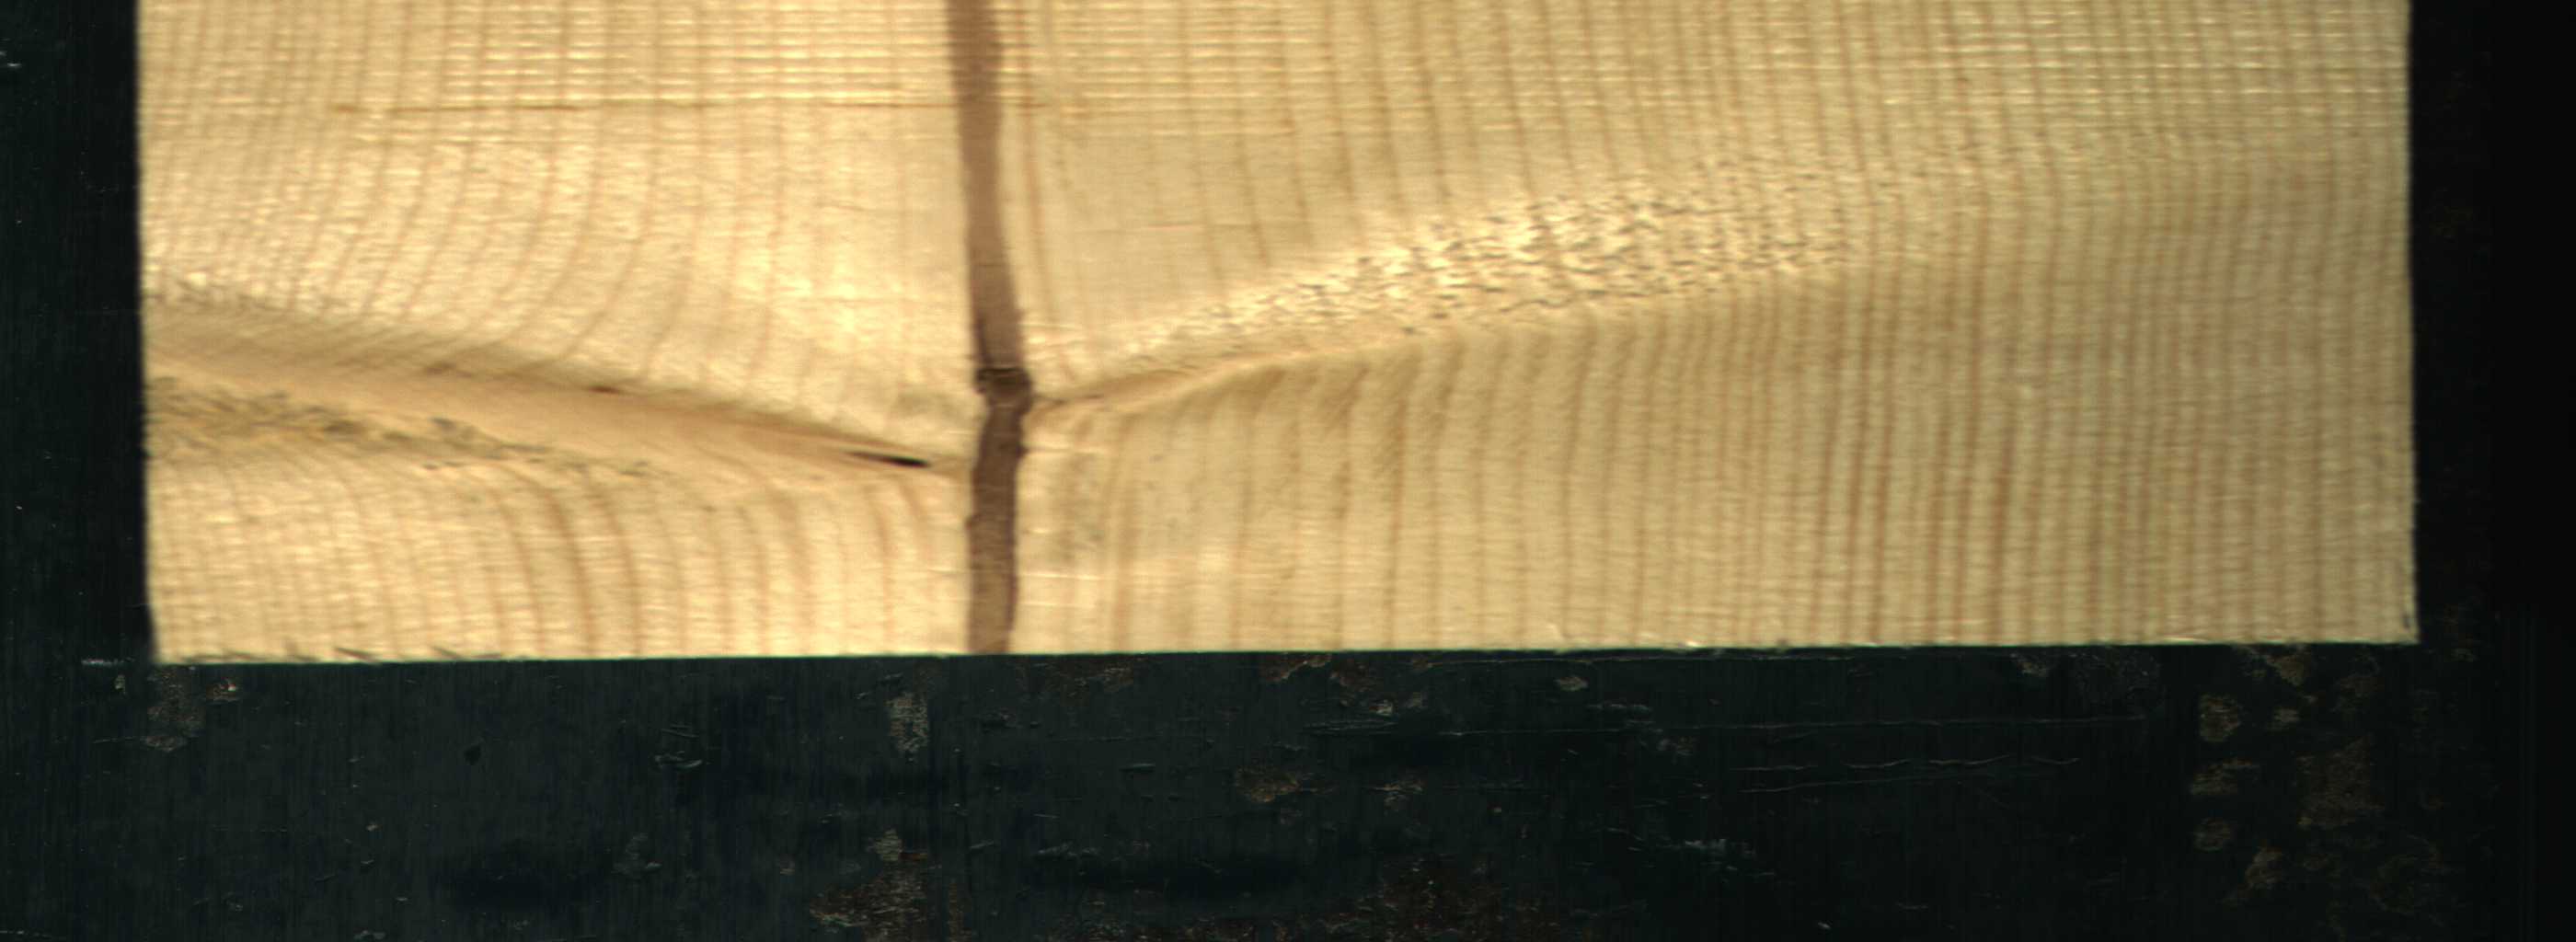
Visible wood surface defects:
Marrow
Dead_Knot